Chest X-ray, PA view. Patient: 49 years old, sex F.
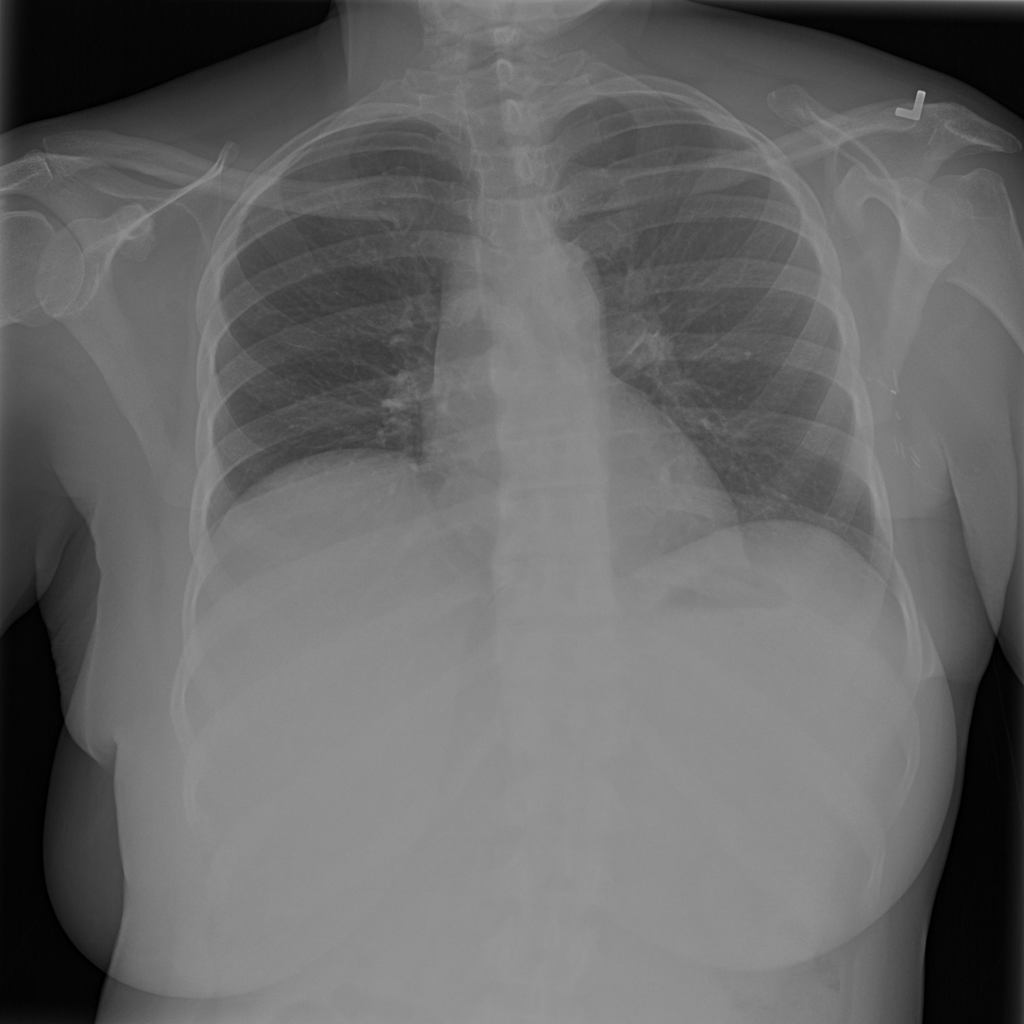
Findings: No Finding